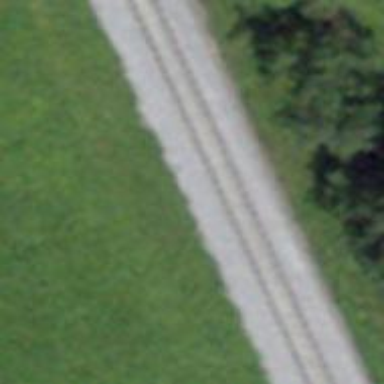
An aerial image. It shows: Narrow-gauge railway track with 1 electrified contact line.